Question: What does this error message mean and how do I resolve it? That is from console of Google Chrome v33.0, on Windows 7.
> Failed to load resource: net::ERR_CONTENT_LENGTH_MISMATCH <URL>
I'm trying to change the images' 'src' attribute using jQuery. For example like this (simplified):
'''
$('.image-prld').attr('src', someDynamicValue);
'''
There are about 30 images on the page. And the above error is happening for random images every time when I reload the page. But sometimes it is working well for all the images, without any error.
When this error happens, the particular image is displaying like <URL>:

However, when I open the link next to the error message on a new tab, the image is loading, which says me logically that the images is valid and it exists.
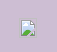
Answer: This error is definite mismatch between the data that is advertised in the HTTP Headers and the data transferred over the wire.
It could come from the following:
1. Server: If a server has a bug with certain modules that changes the content but don't update the content-length in the header or just doesn't work properly. It was the case for the Node HTTP Proxy at some point (see here)
2. Proxy: Any proxy between you and your server could be modifying the request and not update the content-length header.
As far as I know, I haven't see those problem in IIS but mostly with custom written code.
Let me know if that helps.